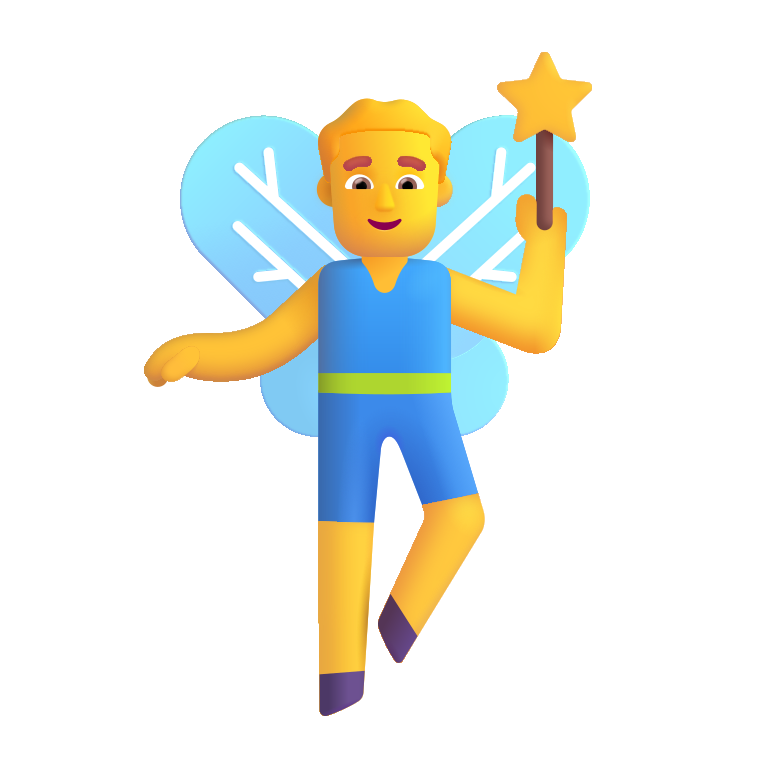
man fairy color default